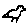
Label: bird